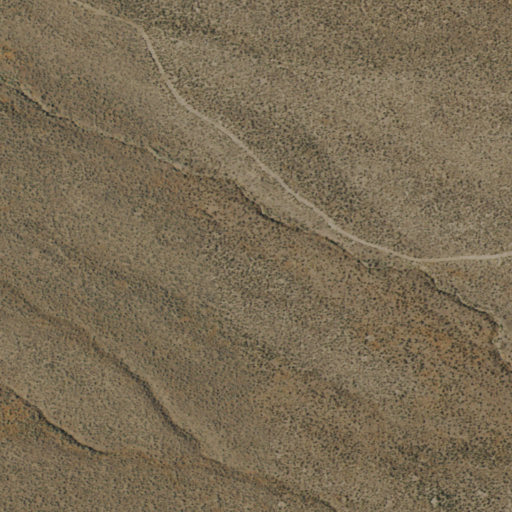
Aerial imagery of valley in Nevada named Copper Canyon containing only shrub